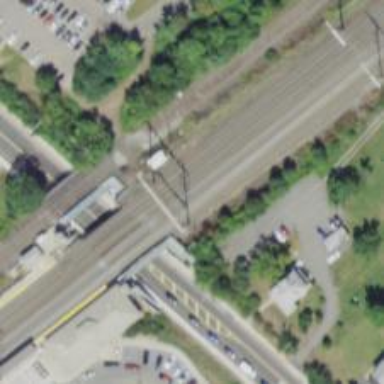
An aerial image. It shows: Railway track with contact line for electrification.